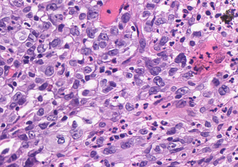
Tumor epithelial tissue: yes
Tumor-associated stroma tissue: no
Normal tissue: no